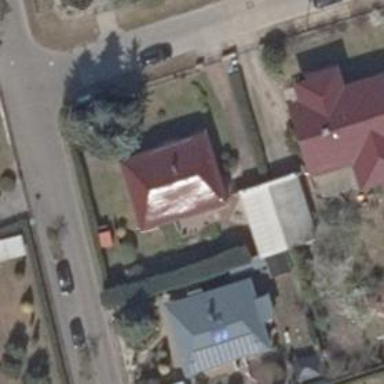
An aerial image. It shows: Detached building with hipped roof.